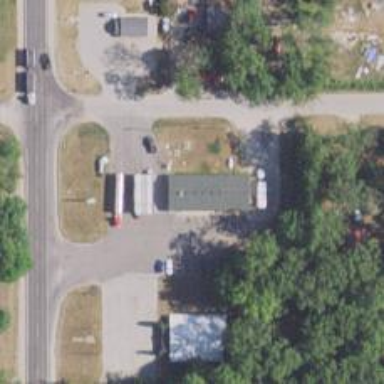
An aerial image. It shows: Convenience shop.